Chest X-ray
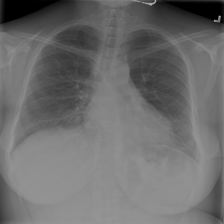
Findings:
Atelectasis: negative
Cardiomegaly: positive
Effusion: positive
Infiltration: negative
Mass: negative
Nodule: negative
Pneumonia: negative
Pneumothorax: negative
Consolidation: negative
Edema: negative
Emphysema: negative
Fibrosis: positive
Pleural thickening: negative
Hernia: negative